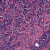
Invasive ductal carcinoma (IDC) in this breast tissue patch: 1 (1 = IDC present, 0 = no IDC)